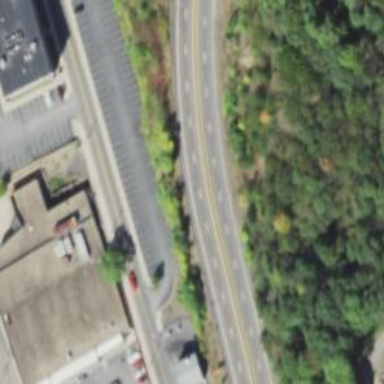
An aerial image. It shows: Trunk highway.